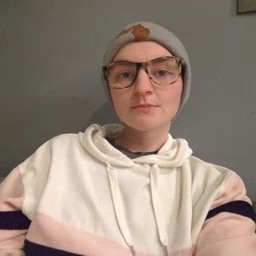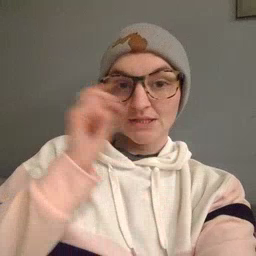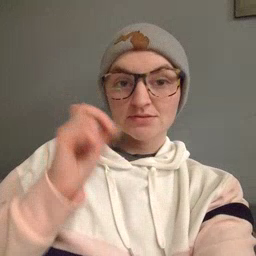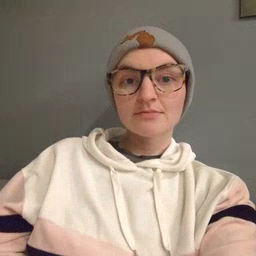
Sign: because